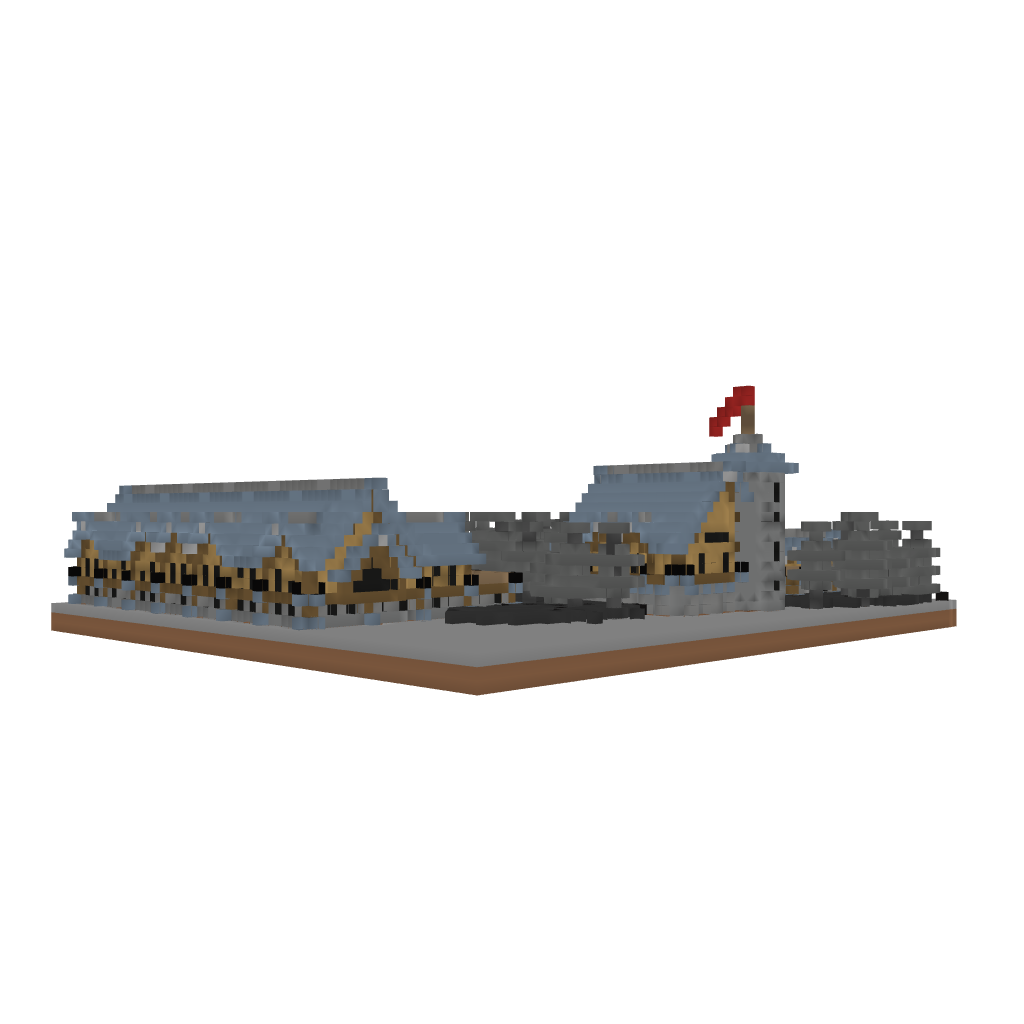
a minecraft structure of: Rustic Small town